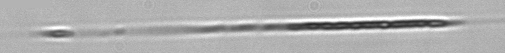
Label: Rhizosolenia